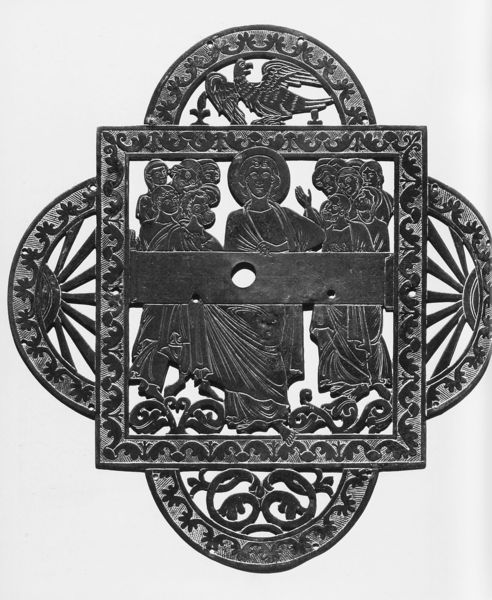
Titel: Barbarossaleuchter
Institution: Aachen, Domschatz
Schlagwörter: vogel, menschen, blume, gesellschaft, ornament, stein, taube, sonne, metall, eisen, loch, lilie, schwertlilie, jesus, jünger, quadrat, verzierungen, sonnen, halbkreise